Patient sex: F
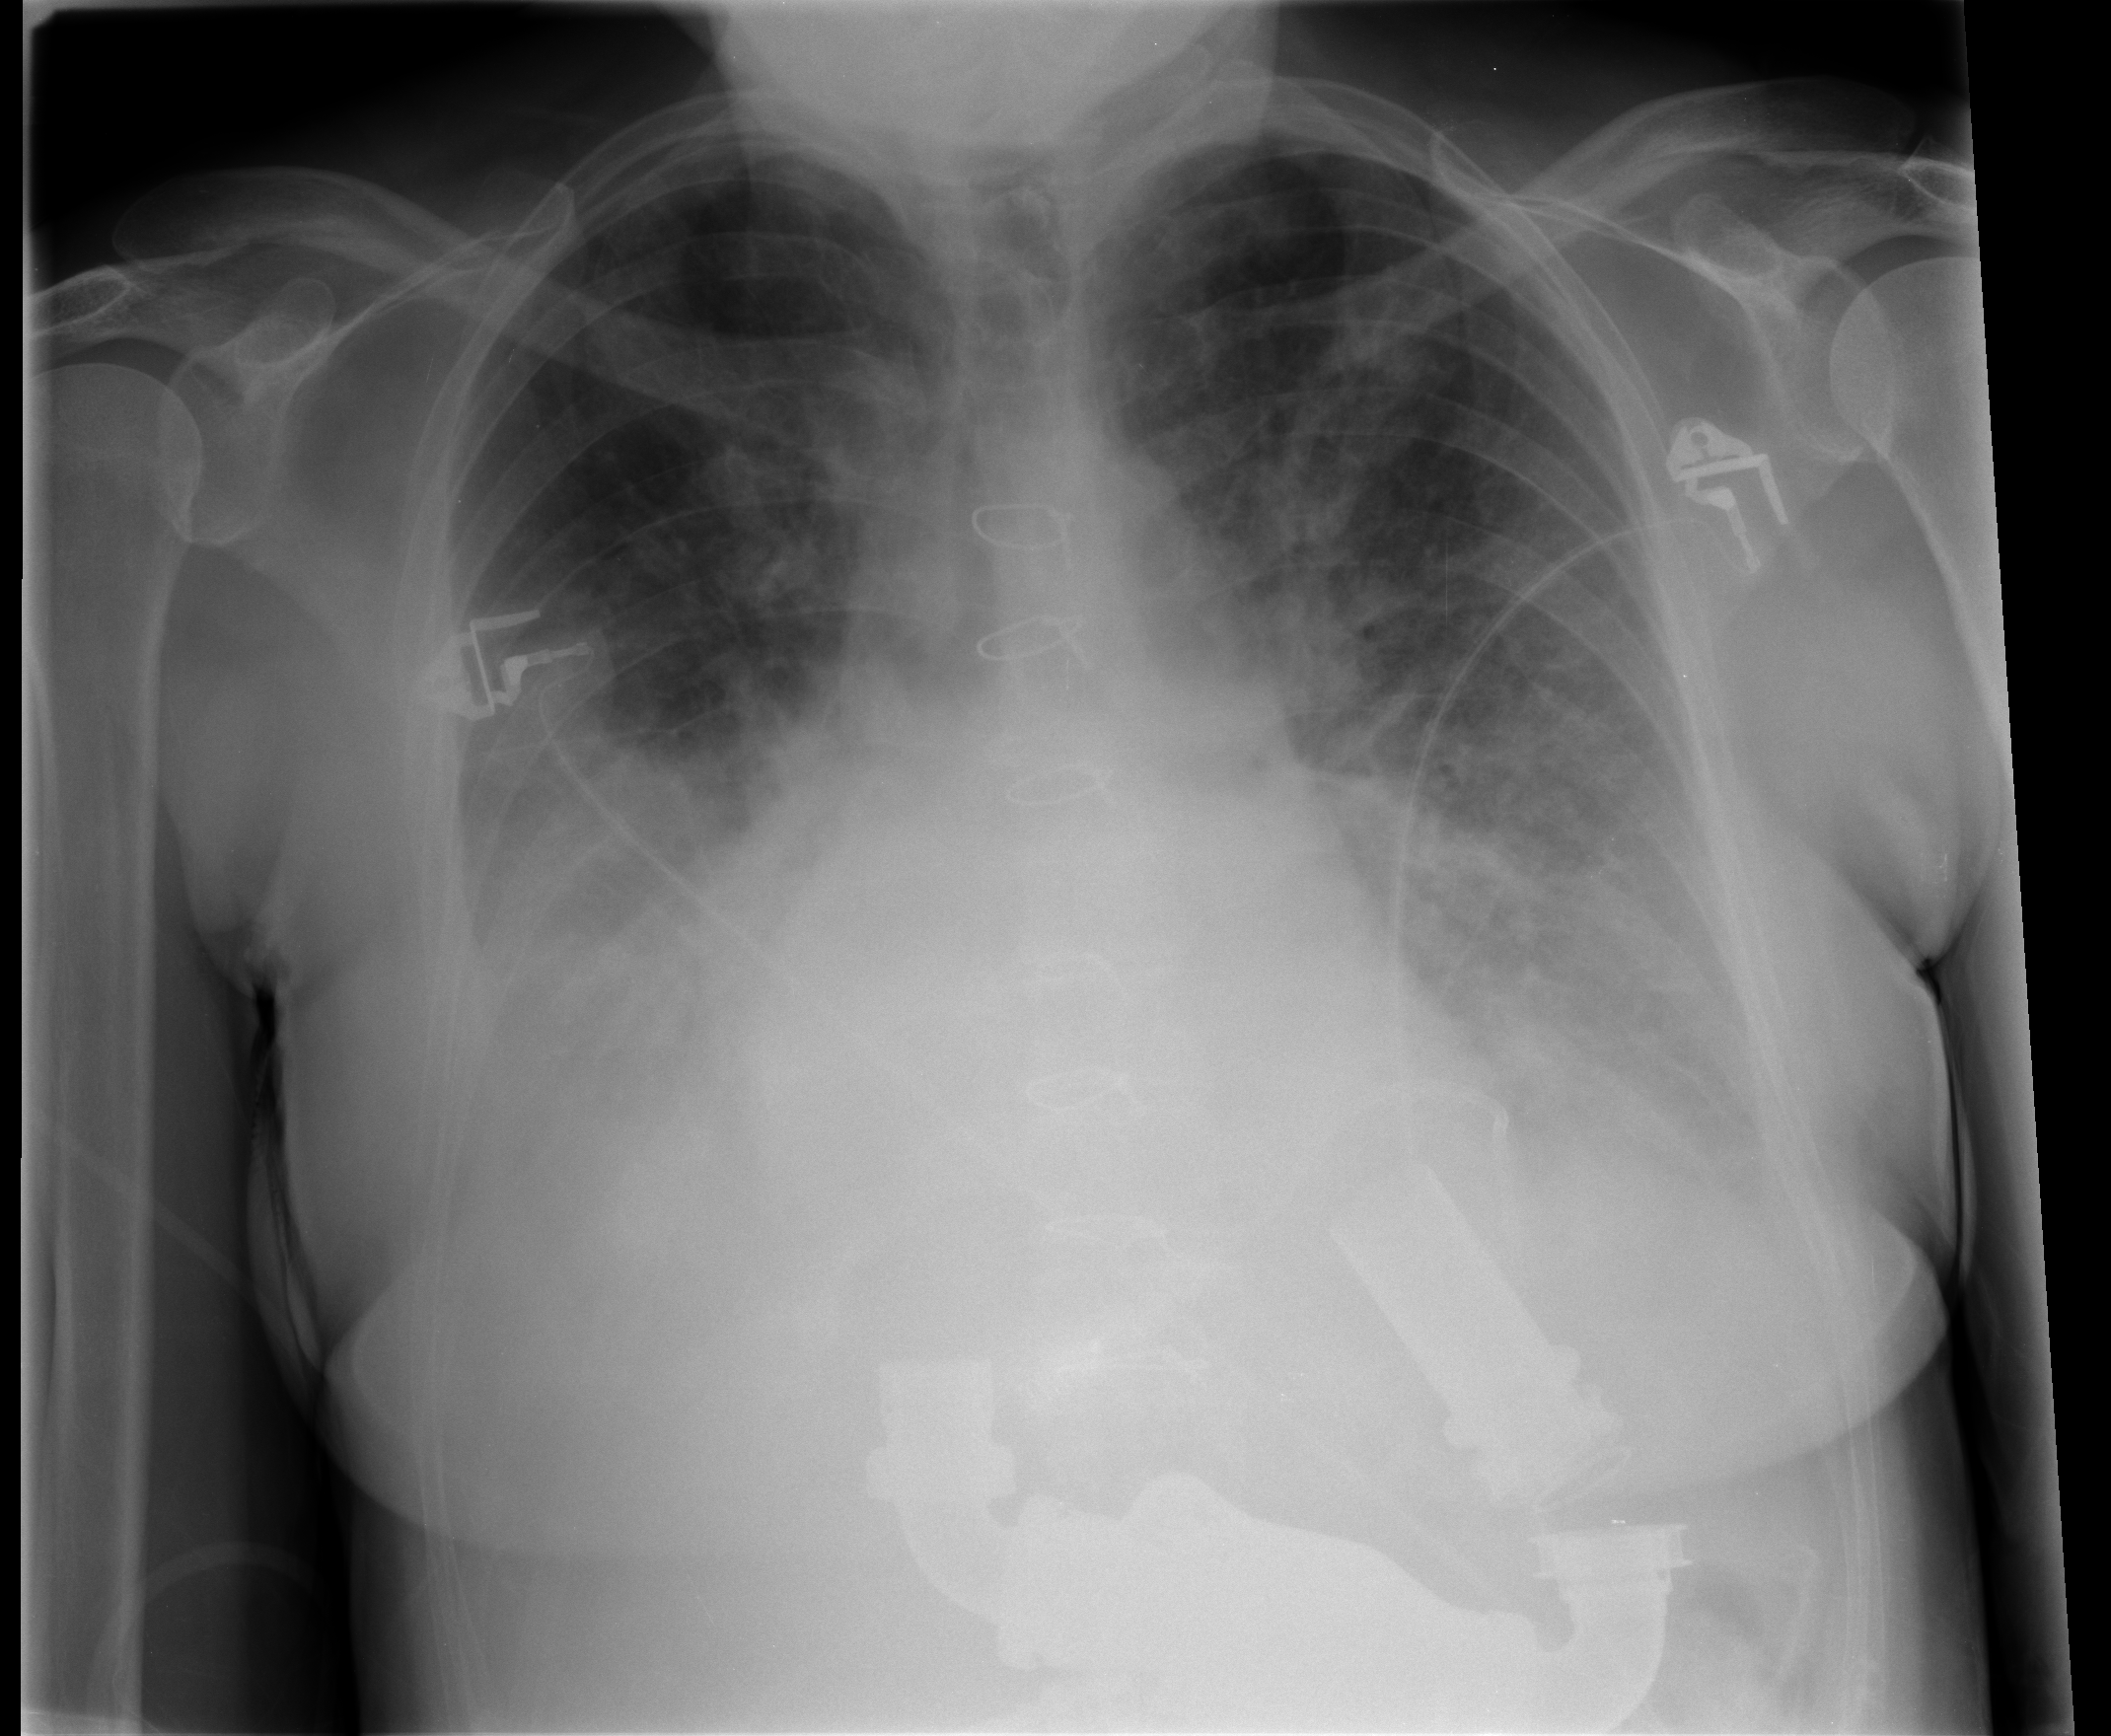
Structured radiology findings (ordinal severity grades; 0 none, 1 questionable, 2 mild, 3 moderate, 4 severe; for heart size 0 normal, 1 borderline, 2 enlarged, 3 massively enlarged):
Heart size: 2
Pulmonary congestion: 2
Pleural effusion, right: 3
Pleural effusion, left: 2
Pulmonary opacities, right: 2
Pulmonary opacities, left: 2
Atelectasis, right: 3
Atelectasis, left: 2